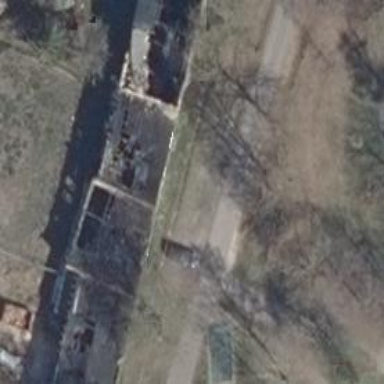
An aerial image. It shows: Ruins of building.